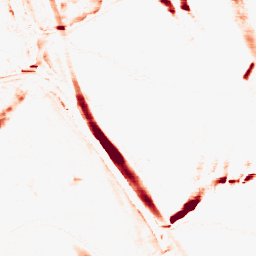
Category: morphological
Decomposition family: morphological_rect
Decomposition parameters: operation: opening
width: 20
height: 3
Upsampling method: sinc_blackman
Upsampling parameters: scale: 8
kernel_size: 16
Upsampling scale: 8